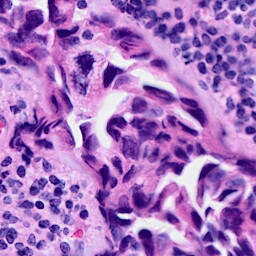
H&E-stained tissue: Breast